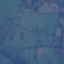
Land use / land cover class: Pasture